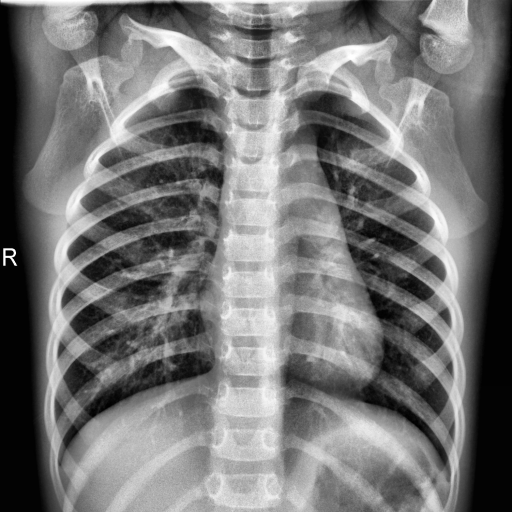
Finding: NORMAL